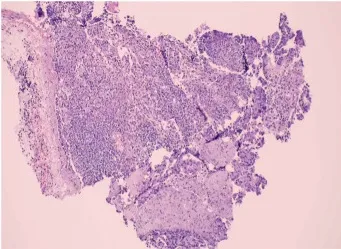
(A-D) Histological slides. Core needle biopsy of the right axillary lymph node from Case. Foci of metastatic carcinoma are observed in a lymphoid background (H&E, 10x).
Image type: pathology (h&e)